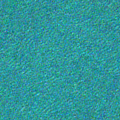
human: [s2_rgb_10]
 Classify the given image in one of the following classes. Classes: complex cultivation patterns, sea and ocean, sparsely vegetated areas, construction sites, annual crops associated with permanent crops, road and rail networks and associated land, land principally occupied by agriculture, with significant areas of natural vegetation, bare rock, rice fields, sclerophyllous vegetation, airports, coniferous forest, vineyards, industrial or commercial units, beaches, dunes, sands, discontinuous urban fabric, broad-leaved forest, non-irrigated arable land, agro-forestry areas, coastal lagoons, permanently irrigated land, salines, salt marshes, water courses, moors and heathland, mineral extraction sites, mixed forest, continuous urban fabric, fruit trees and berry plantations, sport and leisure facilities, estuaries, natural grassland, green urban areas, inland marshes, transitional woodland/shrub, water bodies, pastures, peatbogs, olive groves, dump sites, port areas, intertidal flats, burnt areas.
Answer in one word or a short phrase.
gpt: sea and ocean